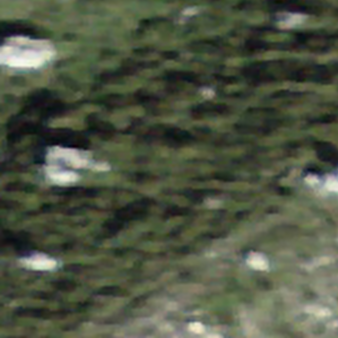
Label: bouldering_area